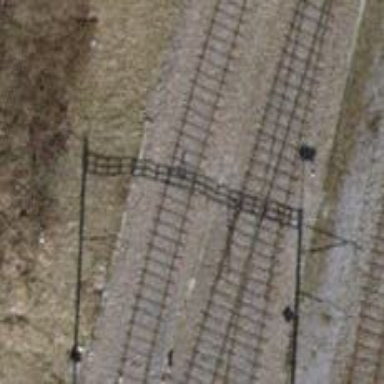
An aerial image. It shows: Railway yard with one track in service.